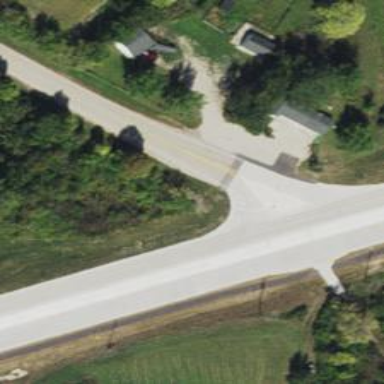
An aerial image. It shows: Secondary link road.